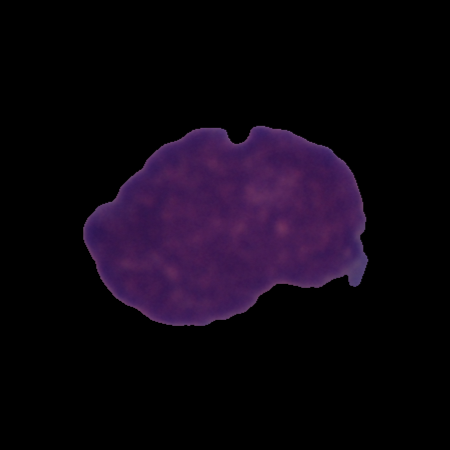
Label: cancer